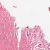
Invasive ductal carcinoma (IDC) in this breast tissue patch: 0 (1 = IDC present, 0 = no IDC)